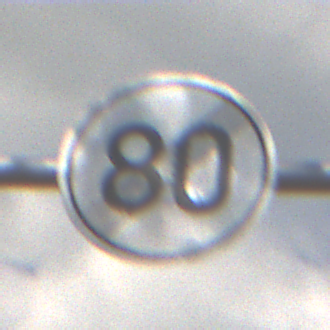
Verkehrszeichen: EndeGeschwindigkeit80
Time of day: Midday
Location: Outdoor (RoadRail)
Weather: PartlyCloudy
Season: NotSpecified
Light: Natural